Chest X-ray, PA view. Patient: 26 years old, sex M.
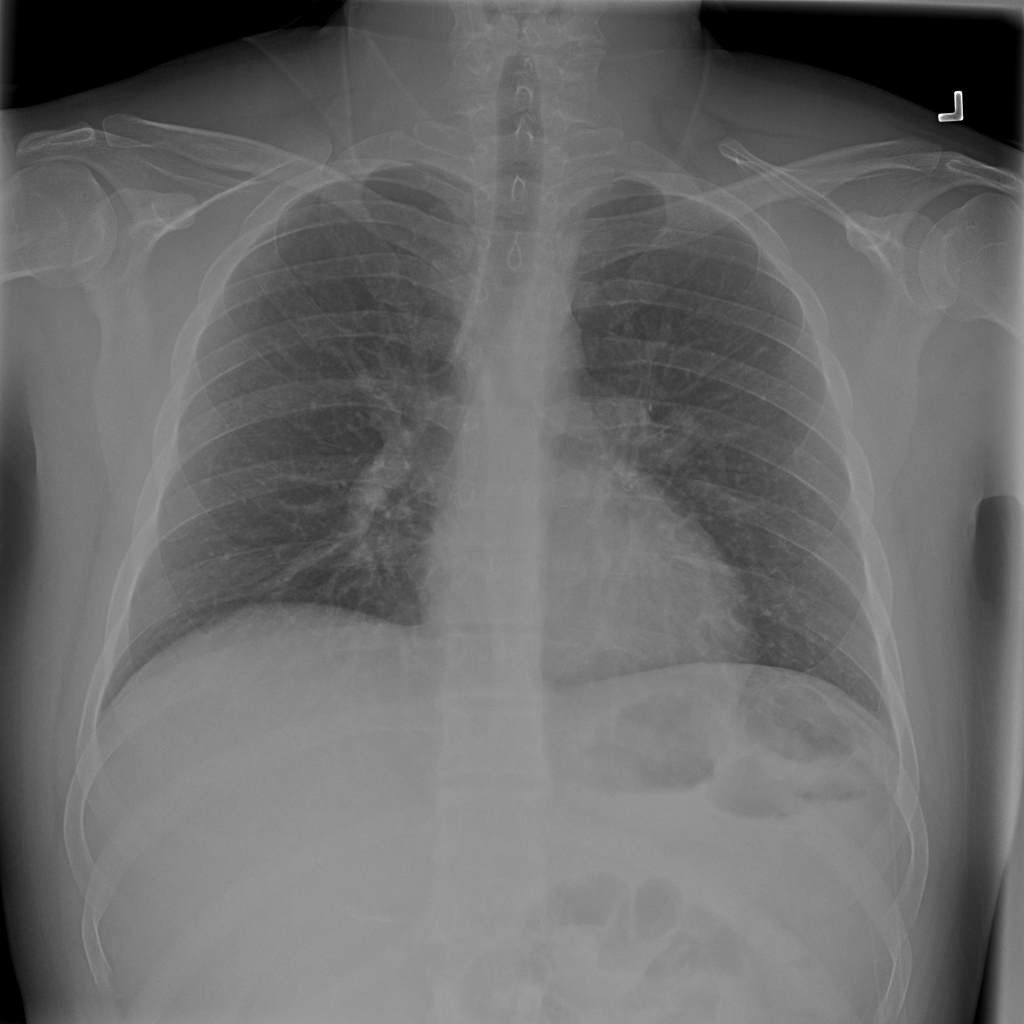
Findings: No Finding